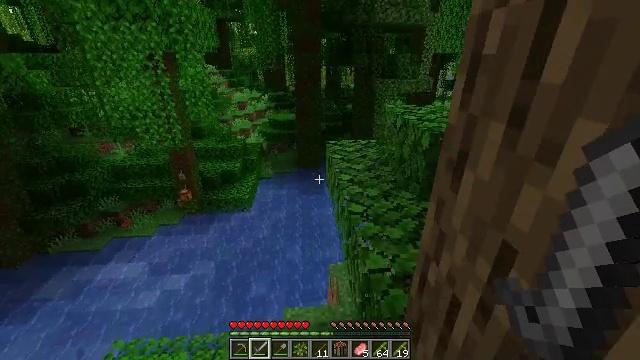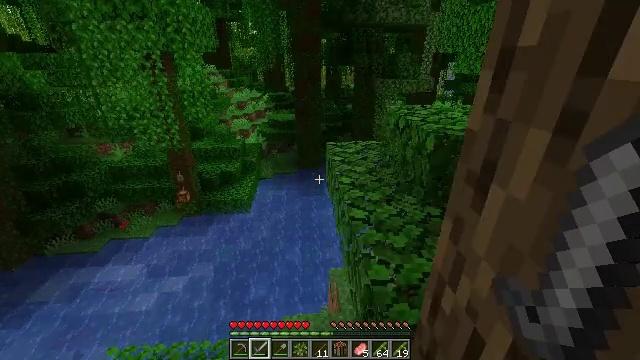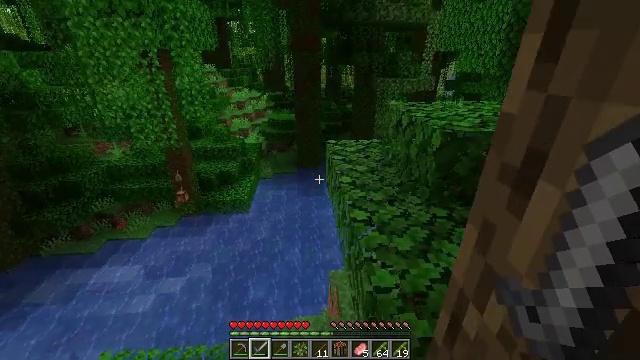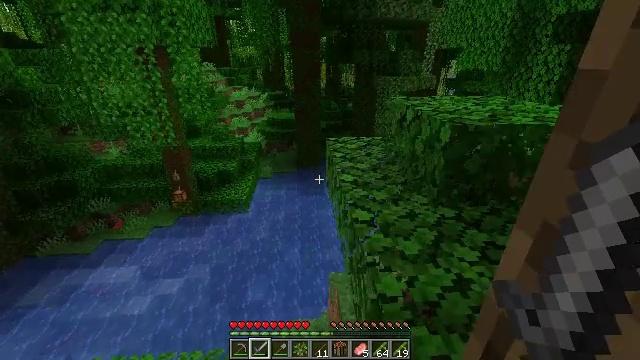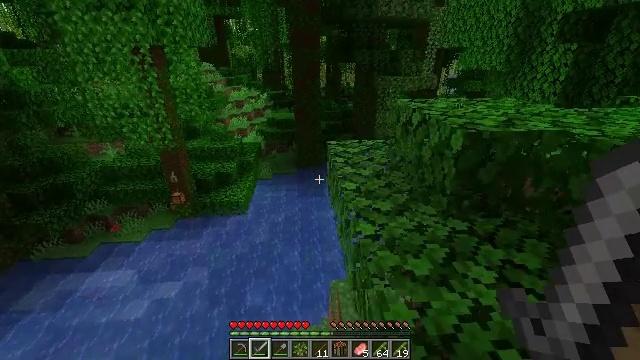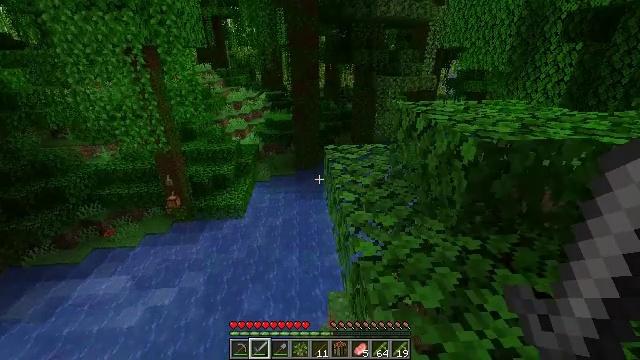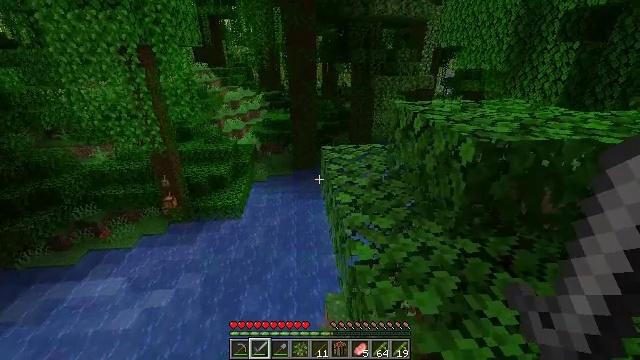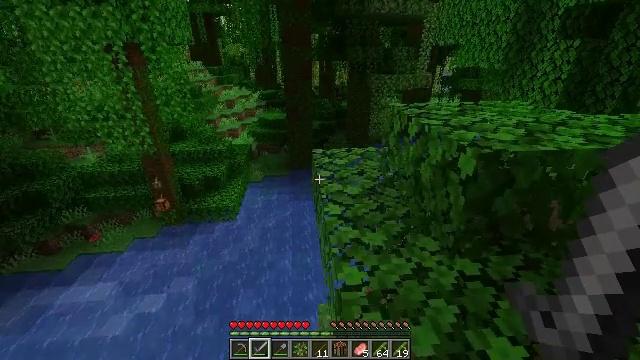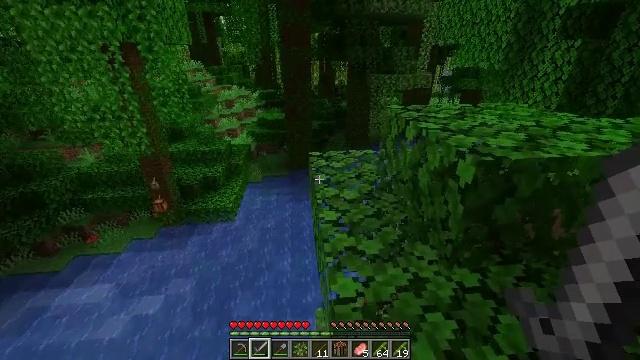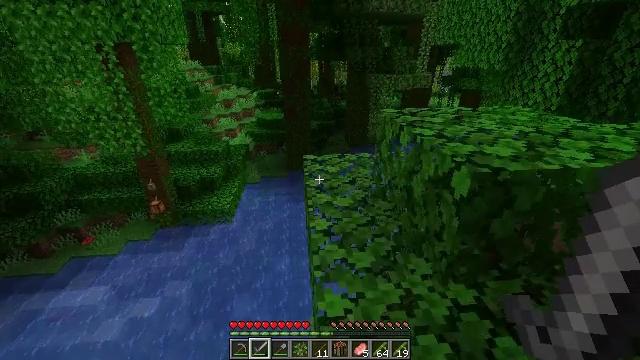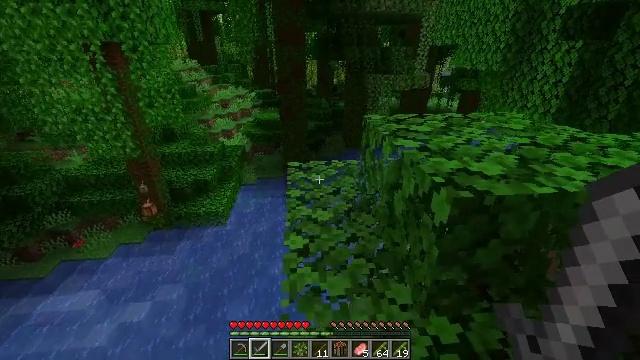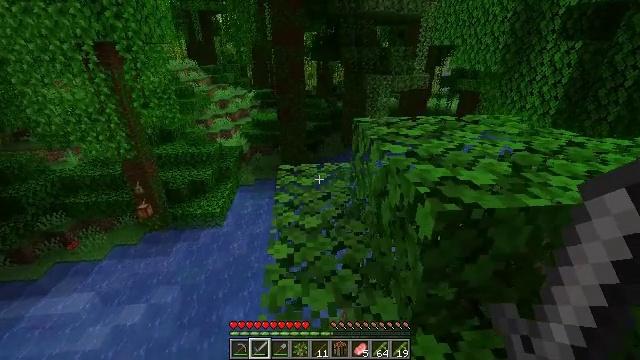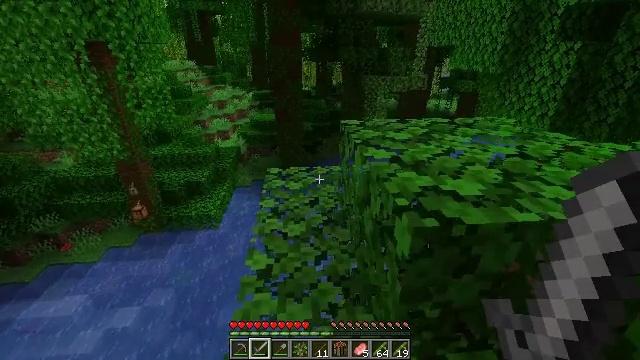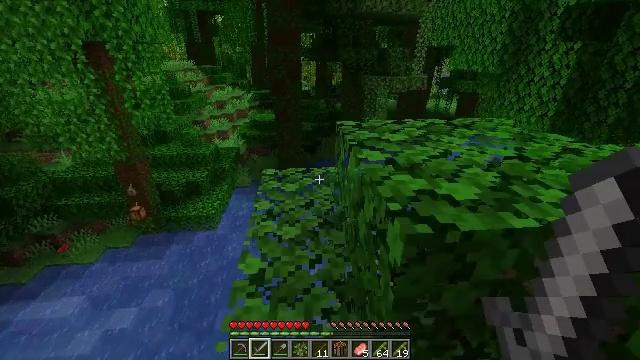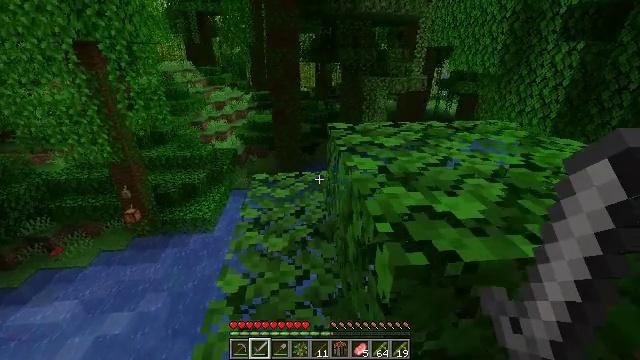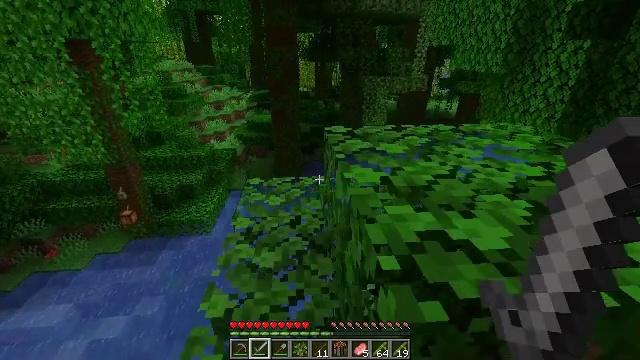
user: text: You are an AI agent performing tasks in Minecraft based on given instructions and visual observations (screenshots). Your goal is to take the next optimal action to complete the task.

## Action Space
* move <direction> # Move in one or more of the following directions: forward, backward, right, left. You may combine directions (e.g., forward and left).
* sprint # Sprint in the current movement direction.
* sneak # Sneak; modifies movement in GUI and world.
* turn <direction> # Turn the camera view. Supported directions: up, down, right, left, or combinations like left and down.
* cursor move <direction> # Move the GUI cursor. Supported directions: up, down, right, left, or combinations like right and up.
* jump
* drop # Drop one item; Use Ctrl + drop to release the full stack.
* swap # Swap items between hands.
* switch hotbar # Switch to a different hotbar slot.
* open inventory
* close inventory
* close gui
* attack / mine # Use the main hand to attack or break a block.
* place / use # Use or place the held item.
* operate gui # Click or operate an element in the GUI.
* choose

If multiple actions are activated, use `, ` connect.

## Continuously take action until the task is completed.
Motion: motion action
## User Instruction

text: Retrieve vines from walls or cliffs.
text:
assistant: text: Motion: move forward
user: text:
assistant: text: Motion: move forward
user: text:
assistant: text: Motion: move forward
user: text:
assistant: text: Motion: move forward
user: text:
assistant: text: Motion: move forward and move right
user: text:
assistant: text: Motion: move forward and move right
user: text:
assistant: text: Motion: move forward and move right
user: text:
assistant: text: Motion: move forward and move right
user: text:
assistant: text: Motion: move forward and move right
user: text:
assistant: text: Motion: move forward and move right
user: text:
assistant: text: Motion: move forward and move right
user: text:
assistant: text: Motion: move forward and move right
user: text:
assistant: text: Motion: move forward
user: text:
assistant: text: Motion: move forward
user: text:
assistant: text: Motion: move forward
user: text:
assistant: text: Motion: move forward
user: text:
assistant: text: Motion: move forward
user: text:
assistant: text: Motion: move forward
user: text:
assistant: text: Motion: move forward
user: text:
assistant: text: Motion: move forward
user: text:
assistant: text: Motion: move forward
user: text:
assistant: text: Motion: move forward
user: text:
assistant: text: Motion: move forward
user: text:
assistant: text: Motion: move forward
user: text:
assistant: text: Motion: move forward
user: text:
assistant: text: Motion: move forward
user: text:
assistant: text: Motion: move forward
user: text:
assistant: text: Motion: move forward
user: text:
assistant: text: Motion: move forward
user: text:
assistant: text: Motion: move forward